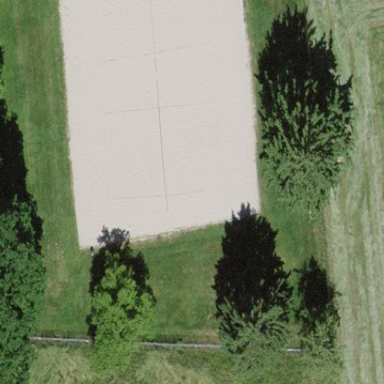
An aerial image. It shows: Sandy pitch designated for beach volleyball.